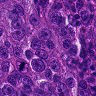
Metastatic tissue present: yes